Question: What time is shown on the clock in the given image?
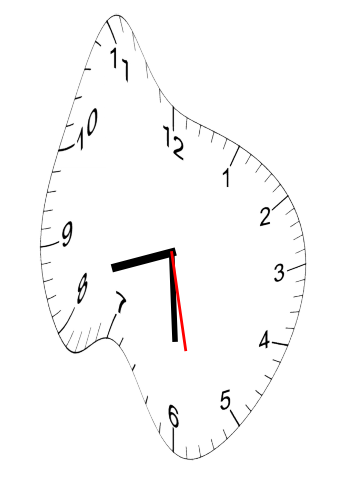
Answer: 08:29:28